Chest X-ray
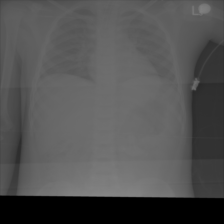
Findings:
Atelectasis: negative
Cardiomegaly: negative
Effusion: negative
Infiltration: negative
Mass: negative
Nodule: negative
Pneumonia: negative
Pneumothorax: negative
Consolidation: negative
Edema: negative
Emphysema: negative
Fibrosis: negative
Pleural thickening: negative
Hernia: negative